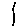
Label: line